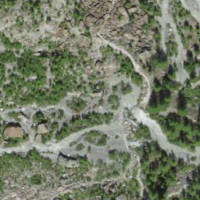
EUNIS habitat code: 48
Species observed at this site:
Vanessa cardui
Erebia montana
Chamaenerion dodonaei